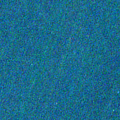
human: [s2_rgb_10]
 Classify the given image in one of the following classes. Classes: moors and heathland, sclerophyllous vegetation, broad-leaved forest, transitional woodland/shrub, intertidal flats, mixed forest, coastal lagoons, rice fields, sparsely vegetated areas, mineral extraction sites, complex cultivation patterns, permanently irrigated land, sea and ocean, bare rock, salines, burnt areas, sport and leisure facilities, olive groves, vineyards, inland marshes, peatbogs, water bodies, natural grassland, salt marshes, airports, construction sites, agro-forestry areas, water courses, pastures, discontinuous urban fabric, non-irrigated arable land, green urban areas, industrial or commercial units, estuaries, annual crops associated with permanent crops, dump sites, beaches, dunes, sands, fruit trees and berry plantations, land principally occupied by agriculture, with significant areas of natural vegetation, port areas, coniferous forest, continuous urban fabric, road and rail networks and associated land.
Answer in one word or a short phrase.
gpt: sea and ocean